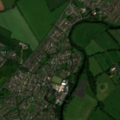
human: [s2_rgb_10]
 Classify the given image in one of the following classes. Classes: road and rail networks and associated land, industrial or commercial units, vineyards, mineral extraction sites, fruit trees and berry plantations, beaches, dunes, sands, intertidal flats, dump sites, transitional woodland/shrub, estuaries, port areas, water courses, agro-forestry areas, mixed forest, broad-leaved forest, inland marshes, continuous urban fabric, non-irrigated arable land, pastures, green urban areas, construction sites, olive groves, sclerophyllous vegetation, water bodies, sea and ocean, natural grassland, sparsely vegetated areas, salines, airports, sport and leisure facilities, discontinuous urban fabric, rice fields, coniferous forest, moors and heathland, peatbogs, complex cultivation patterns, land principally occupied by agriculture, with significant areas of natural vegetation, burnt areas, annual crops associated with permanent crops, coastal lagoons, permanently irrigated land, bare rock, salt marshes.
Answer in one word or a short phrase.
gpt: discontinuous urban fabric, pastures